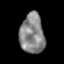
Tissue: skin
Cell type: Epithelial cells
Senescence score: 0.2634
Nuclear area (px): 950
Mean DAPI intensity: 135.579